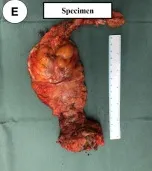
Physical examination. The scope of lesions were marked in yellow dotted line, the most typical lesion was marked in yellow arrow. The overall outlook of perianal region after nCRT.
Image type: medical_photograph (other_medical_photograph)